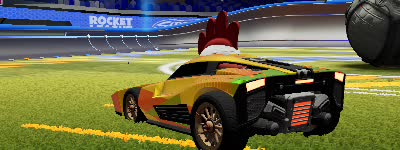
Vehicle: breakout